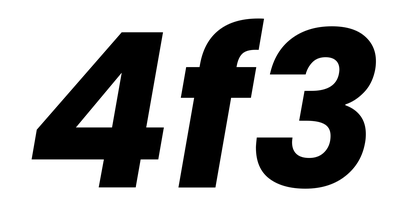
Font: Poppins-BoldItalic